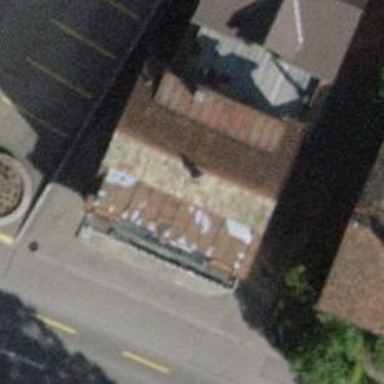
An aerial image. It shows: Hardware shop.